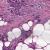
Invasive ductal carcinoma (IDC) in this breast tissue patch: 1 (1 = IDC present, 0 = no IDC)